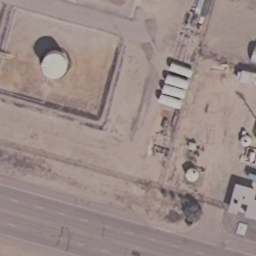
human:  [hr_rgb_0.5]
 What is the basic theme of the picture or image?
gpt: storage tanks